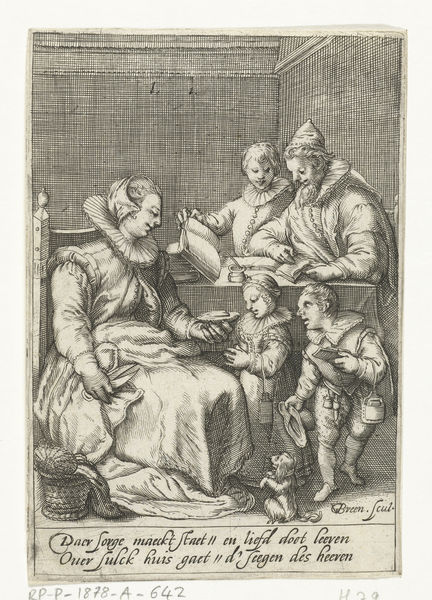
Titel: De ochtend (morgen)
Künstler: Gillis van Breen
Standort: Amsterdam
Institution: Rijksmuseum
Schlagwörter: mann, frauen, sitzen, frau, stuhl, zeichnung, hund, tier, haube, bart, familie, kind, kinder, schrift, grafik, korb, deckel, druck, stich, text, niederländisch, kupferstich, latein, mnn, lateins